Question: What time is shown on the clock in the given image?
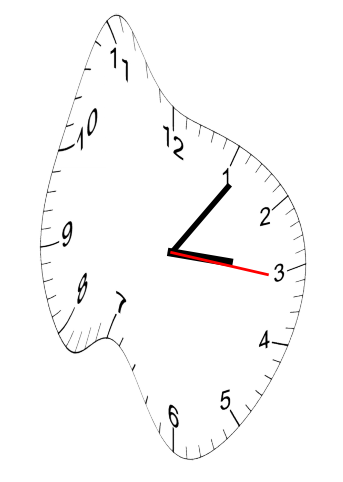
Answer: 03:06:16